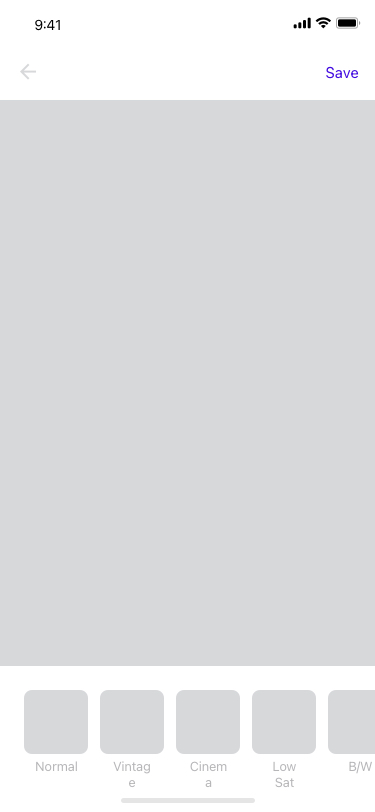
Text in this UI design:
Normal
Vintage
Cinema
Low Sat
B/W
Save